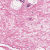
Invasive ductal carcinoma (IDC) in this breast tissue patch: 0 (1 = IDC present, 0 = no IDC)